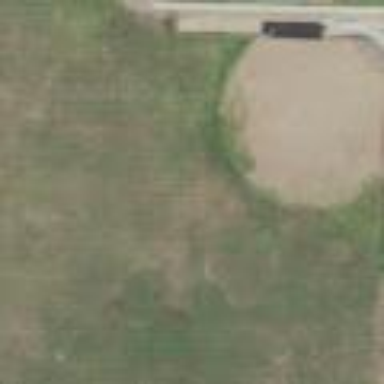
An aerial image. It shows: Softball pitch for leisure and sport activities.